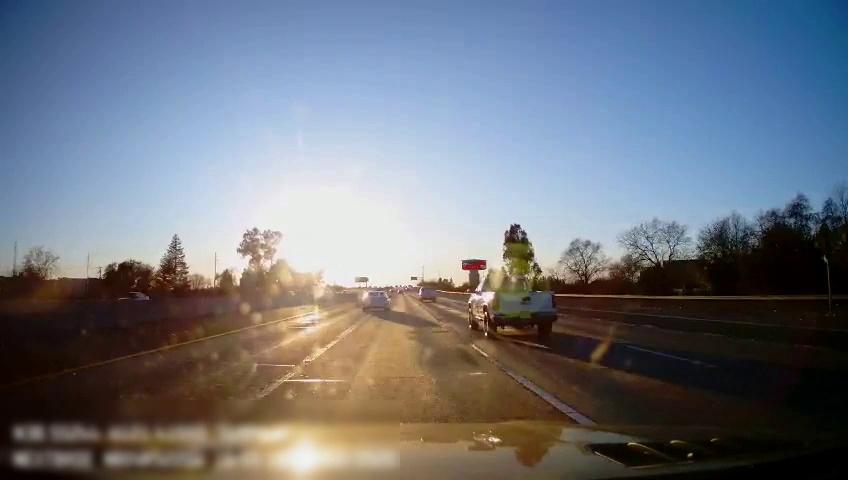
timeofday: Day
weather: Sunny
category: Drivable Space
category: Vehicles | Truck
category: Vehicles | Car
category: Vehicles | SUV
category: Vehicles | Car
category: Lanes | Alternate Lane
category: Lanes | Alternate Lane
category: Lanes | Current Lane
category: Lanes | Current Lane
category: Lanes | Alternate Lane
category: Lanes | Alternate Lane
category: Traffic | Signs